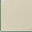
Piece: xx